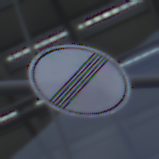
Verkehrszeichen: EndeSaemtlicherBegrenzungen
Umgebung: Outdoor, Urban
Tageszeit: SunriseSunset
Wetter: PartlyCloudy
Licht: Natural
Jahreszeit: NotSpecified
Kontrast: MediumContrast